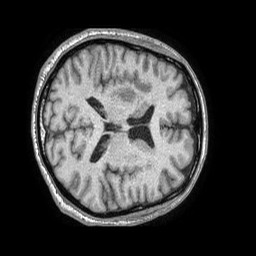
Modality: T1w
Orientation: axial
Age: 60
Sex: male
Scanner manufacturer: philips
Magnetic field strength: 1.5 T
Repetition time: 0.007866 s
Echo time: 0.003611 s